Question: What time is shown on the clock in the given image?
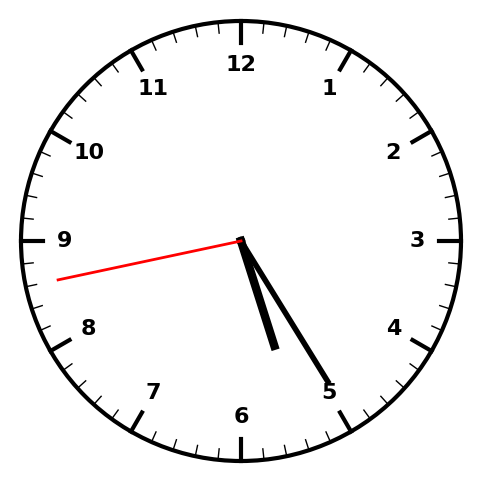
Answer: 05:24:43